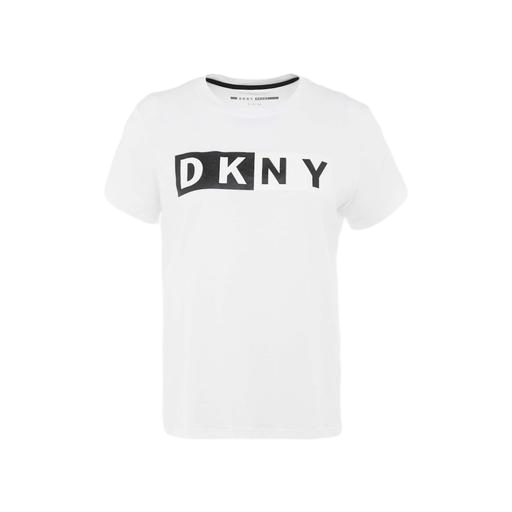
white logo graphic tee, white logo tee, white logo-print t-shirt, white background